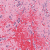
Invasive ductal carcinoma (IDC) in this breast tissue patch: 0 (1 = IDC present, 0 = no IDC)